Question: I am working on an application which uses FB login. For login from faceBook I am using FBGraph and it works fine if users have disabled secure login in their account, but if user enables the secure login then it gives following message..

Here is my code i used for login
'''
self.fbGraph = [[FbGraph alloc] initWithFbClientID:client_id];
[fbGraph authenticateUserWithCallbackObject:self andSelector:@selector(fbGraphCallback:)
andExtendedPermissions:@"user_photos,user_videos,publish_stream,offline_access,user_checkins,friends_checkins"];
'''
EDIT:
From suggestions from current answers, I have added following code in my FBGraph.m But with this code i am getting token nil.
'''
- (BOOL)webView:(UIWebView *)webView shouldStartLoadWithRequest:(NSURLRequest *)request navigationType:(UIWebViewNavigationType)navigationType{
NSLog(@"
request.URL.relativeString = %@
",request.URL.relativeString);
if([request.URL.relativeString hasPrefix:@"https://www.facebook.com/connect/login_success.html" ]||[request.URL.relativeString hasPrefix:@"http://www.facebook.com/connect/login_success.html" ]||[request.URL.relativeString hasPrefix:@"http://m.facebook.com/connect/login_success.html" ])
{
[self.webView stopLoading];
[[self.webView superview] removeFromSuperview];
//tell our callback function that we're done logging in :)
if ( (callbackObject != nil) && (callbackSelector != nil) ) {
[callbackObject performSelector:callbackSelector];
}
return NO;
}
return YES;
}
'''
I have also changed
'self.redirectUri = @"http://www.facebook.com/connect/login_success.html";'
To
'self.redirectUri = @"http://m.facebook.com/connect/login_success.html";'
But still no success....
Please tell me the solution for FB Login.....
Thanks...........
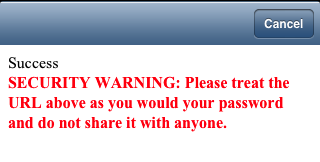
Answer: You should use Facebook's official SDK.
Download it from here - <URL>
says
> The Facebook SDK 3.8 for iOS is a minor update that adds XCode 5 and
iOS 7 support, stability fixes, automatic permissions refresh and the
ability to specify batch request parameters to (FBRequestConnection).